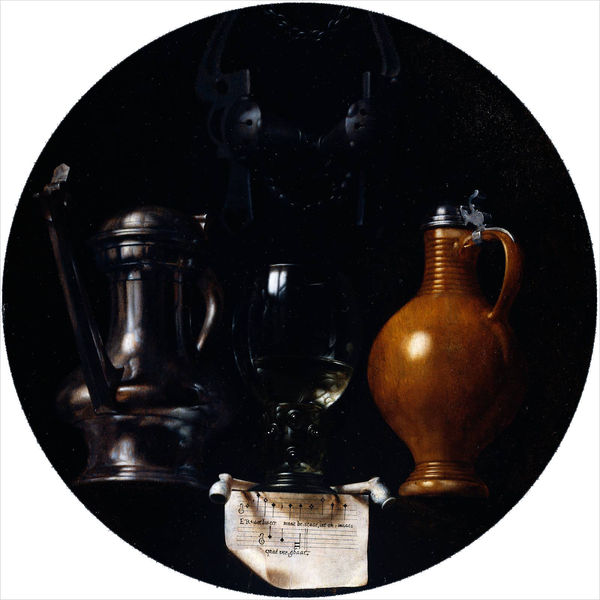
Titel: Allegorie der Mäßigung
Künstler: Johannes Torrentius
Standort: Amsterdam
Institution: Rijksmuseum
Schlagwörter: dunkel, wasser, weiß, braun, glas, holz, schwarz, tisch, malerei, silber, bild, spiegelung, realismus, blatt, musik, kreis, rund, rundbild, kanne, krug, stilleben, stillleben, ton, vase, schrift, papier, noten, kette, wein, pfeife, glanz, notenblatt, muse, glänzend, metall, deutsch, eisen, deckel, zinn, gerüst, wasserglas, flöte, krüge, bacchus, rotbraun, musen, reflektion, pokal, gefäße, genuss, kannen, humpen, trinkglas, note, pokale, zinndeckel, notn, krub, realisms, holzkrug, weinkanne, bachanal